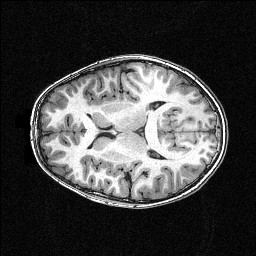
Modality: T1w
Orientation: axial
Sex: male
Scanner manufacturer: siemens
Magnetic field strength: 3 T
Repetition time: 2.3 s
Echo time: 0.00336 s